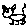
Label: cat